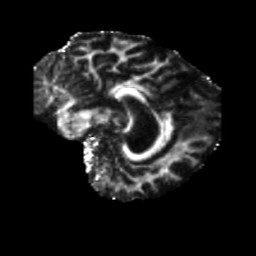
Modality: FA
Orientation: sagittal
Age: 68
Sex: male
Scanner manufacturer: siemens
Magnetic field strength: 3 T
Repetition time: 5.25 s
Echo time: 0.08 s